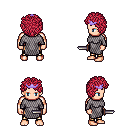
a pixel art fantasy rpg character, male body template, human, light skin, chain mail, gold greaves, ruby red curly afro hairstyle, purple tiara, dagger, four views (front, back, left, right), 2x2 character sprite sheet, small pixel art, hard edges, no anti-aliasing